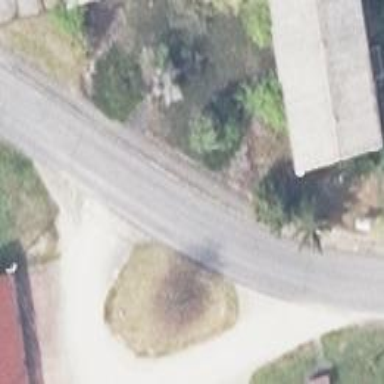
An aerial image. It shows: Asphalt road classified as tertiary.